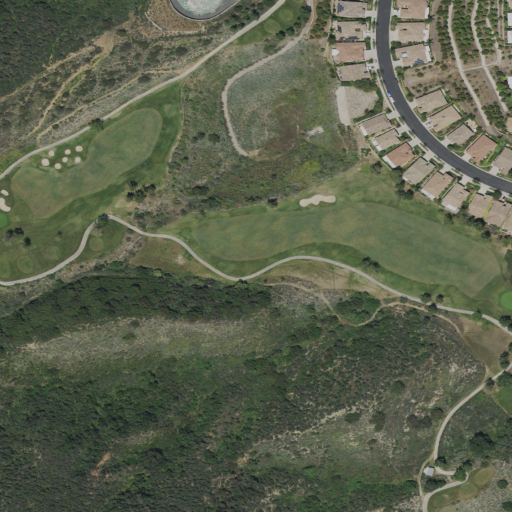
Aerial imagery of valley in California named Bixby Canyon containing low intensity development, shrub, open development, medium intensity development, and grassland